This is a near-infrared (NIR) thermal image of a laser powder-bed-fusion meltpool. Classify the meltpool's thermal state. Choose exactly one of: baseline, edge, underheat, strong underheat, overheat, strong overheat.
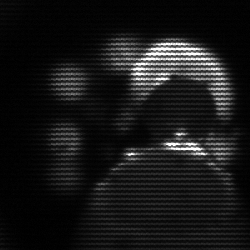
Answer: edge